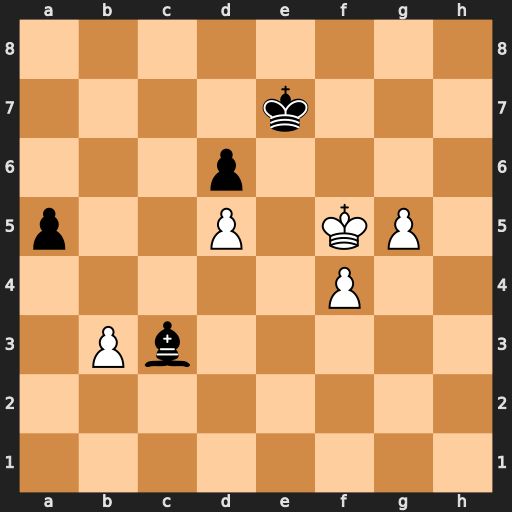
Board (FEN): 8/4k3/3p4/p2P1KP1/5P2/1Pb5/8/8
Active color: w
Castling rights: -
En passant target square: -
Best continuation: Kg6 Kf8 f5 Ba1 f6 Bd4 Kf5